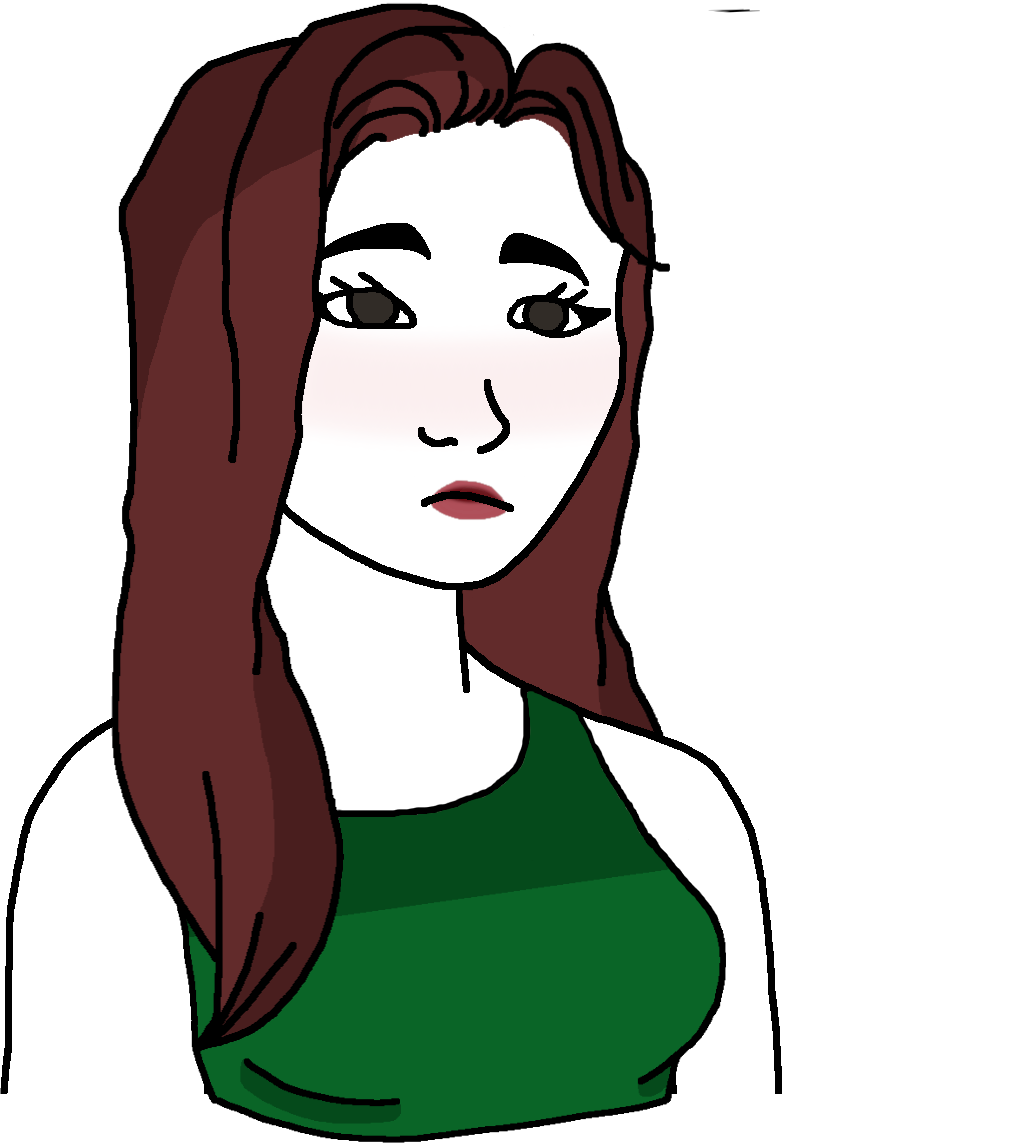
Label: 5_Doomer_Girl